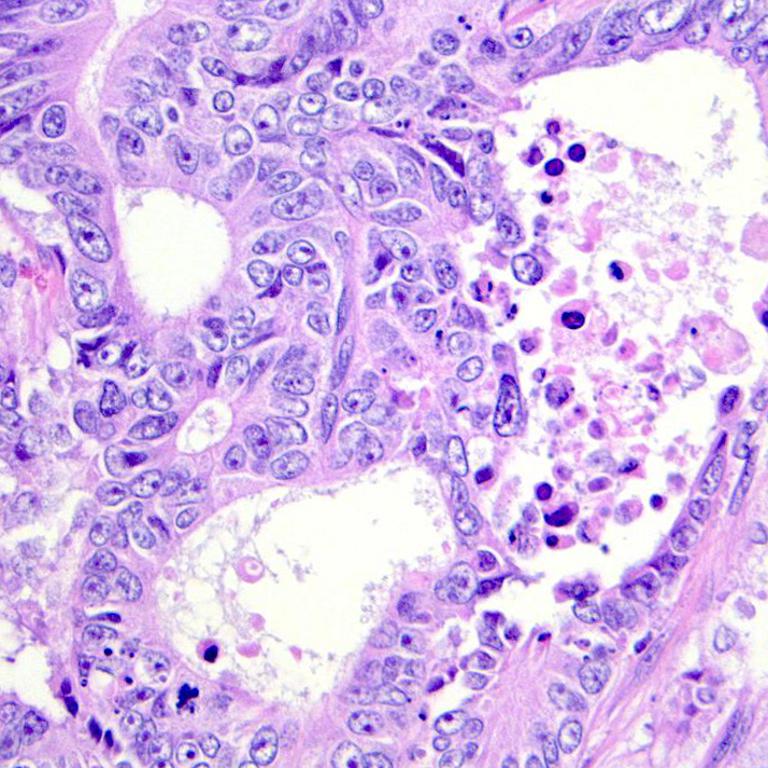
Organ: colon
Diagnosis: adenocarcinomas